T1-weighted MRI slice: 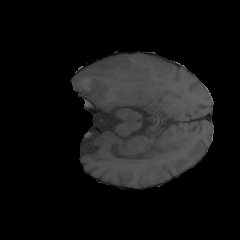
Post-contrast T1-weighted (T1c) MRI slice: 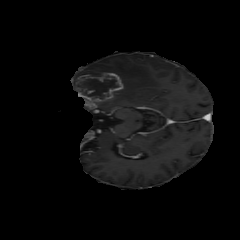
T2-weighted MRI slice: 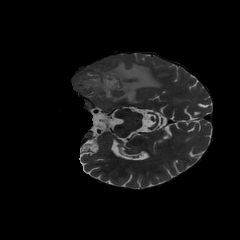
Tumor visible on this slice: yes